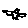
Label: bird